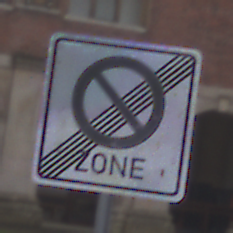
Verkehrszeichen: EndeEingeschraenktesHalteverbotZone
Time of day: Midday
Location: Outdoor (Urban)
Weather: Overcast
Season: NotSpecified
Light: Natural